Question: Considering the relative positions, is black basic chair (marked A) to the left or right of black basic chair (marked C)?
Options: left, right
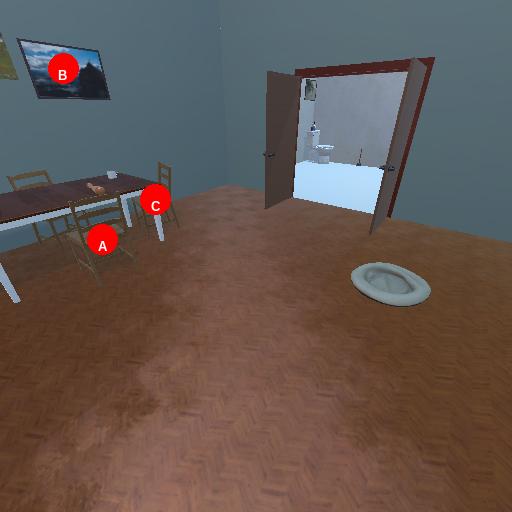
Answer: left